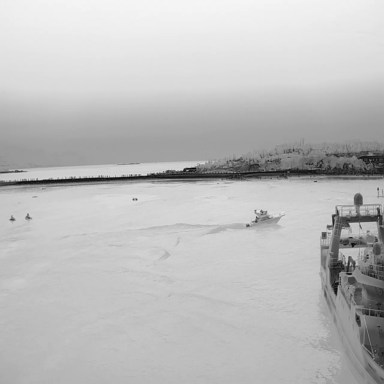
There are four objects shown in the infrared image, including a container_ship, and three canoes.